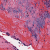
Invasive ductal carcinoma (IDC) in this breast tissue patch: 0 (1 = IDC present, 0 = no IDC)